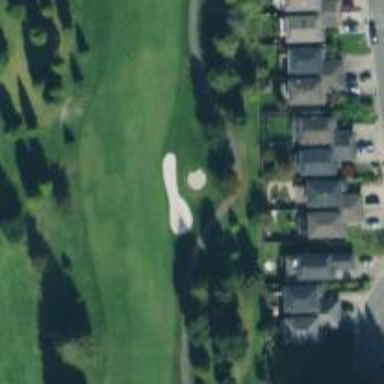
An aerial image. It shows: View of golf hole.